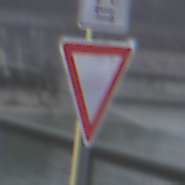
Verkehrszeichen: VorfahrtGewaehren
Zusatzzeichen oben: RichtungsangabeDurchPfeile9
Umgebung: Outdoor, Suburban
Tageszeit: MorningAfternoon
Wetter: Overcast
Licht: Natural
Jahreszeit: NotSpecified
Kontrast: LowContrast